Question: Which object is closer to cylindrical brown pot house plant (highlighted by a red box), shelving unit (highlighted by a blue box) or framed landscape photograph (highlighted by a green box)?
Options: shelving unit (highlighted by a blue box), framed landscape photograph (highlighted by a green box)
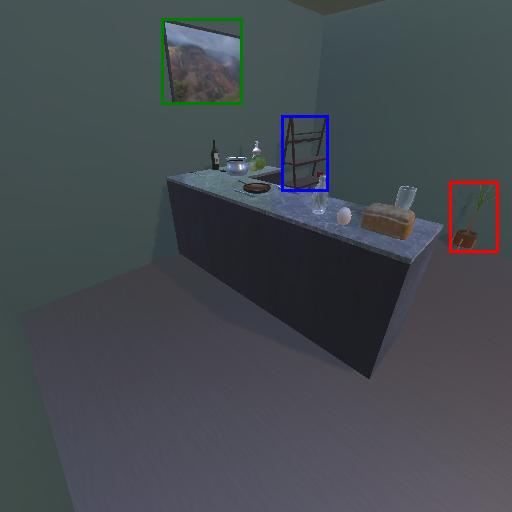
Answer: shelving unit (highlighted by a blue box)